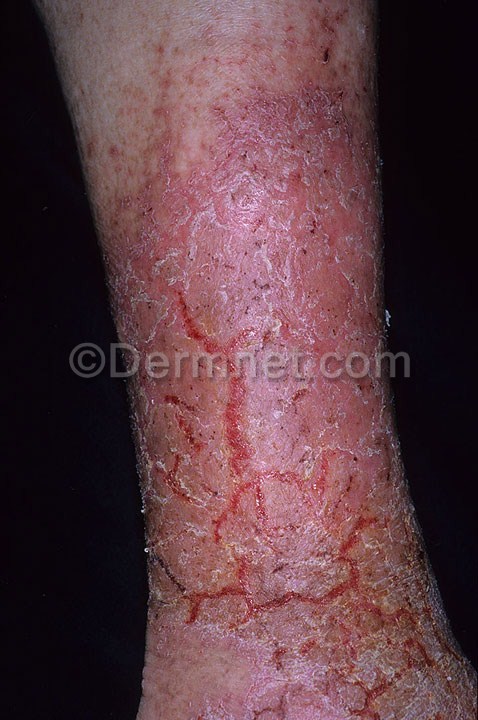
Disease: Eczema Photos